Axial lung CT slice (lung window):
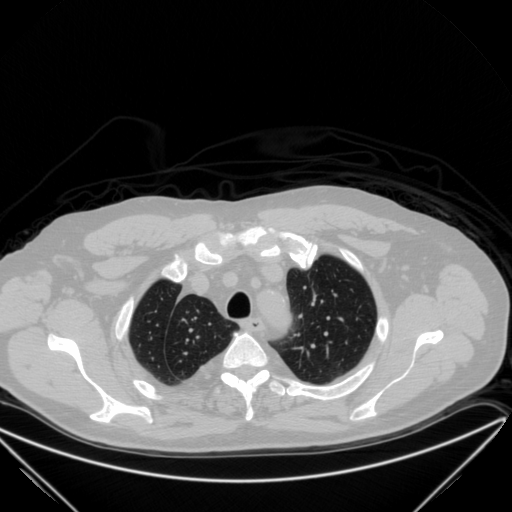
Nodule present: no